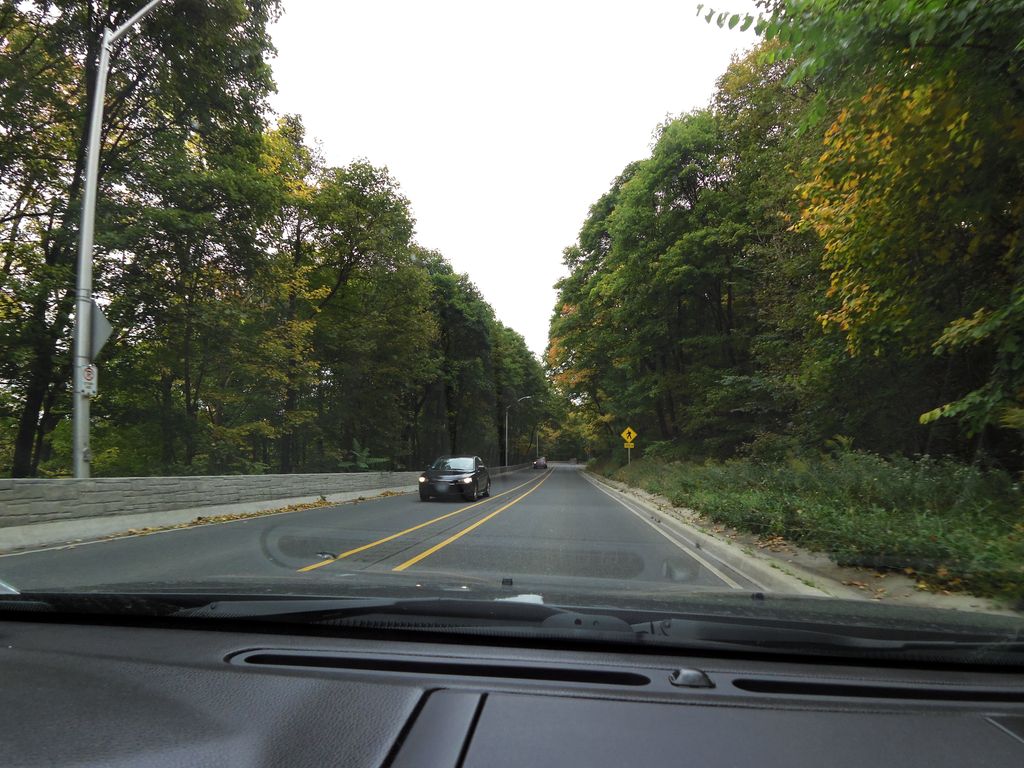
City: hamilton